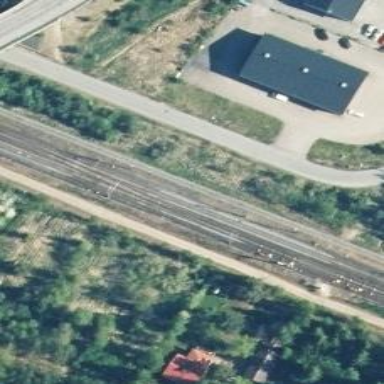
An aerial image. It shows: Railway with continuous electrified contact line.